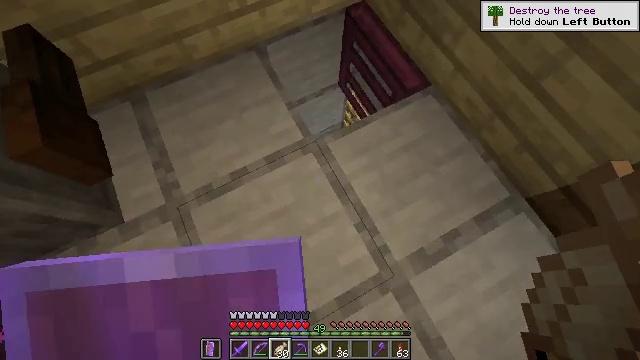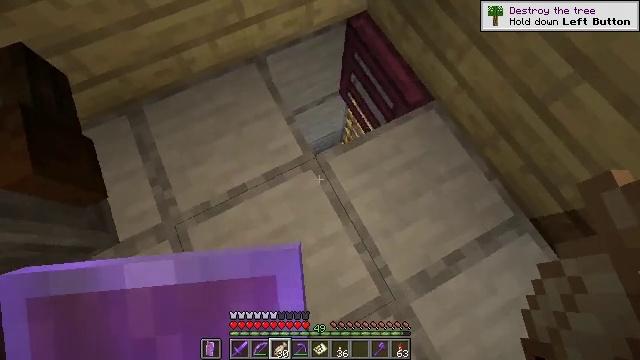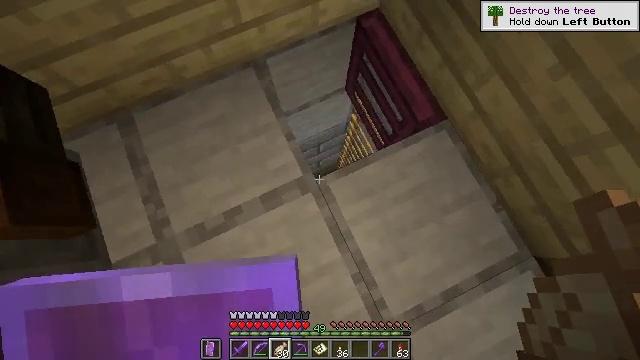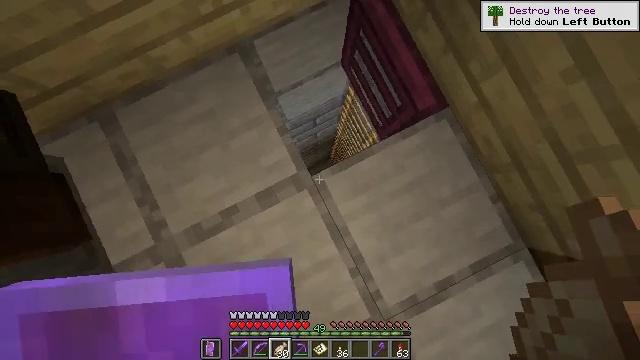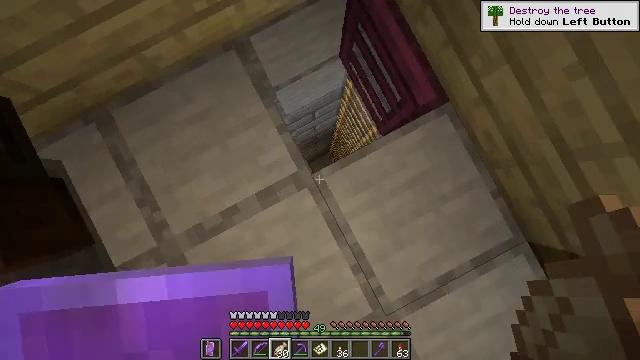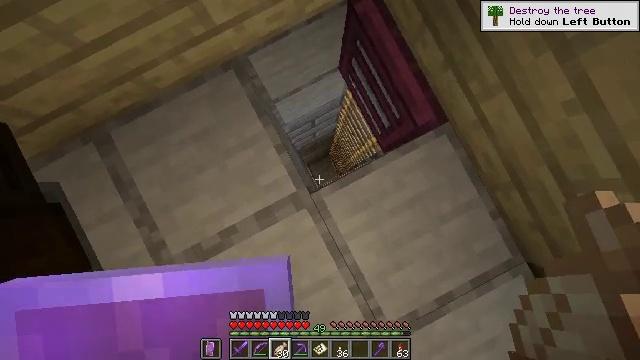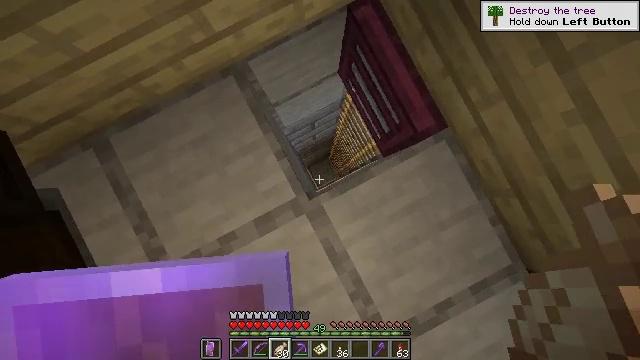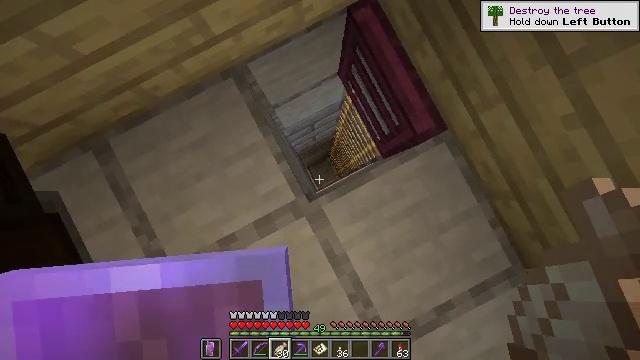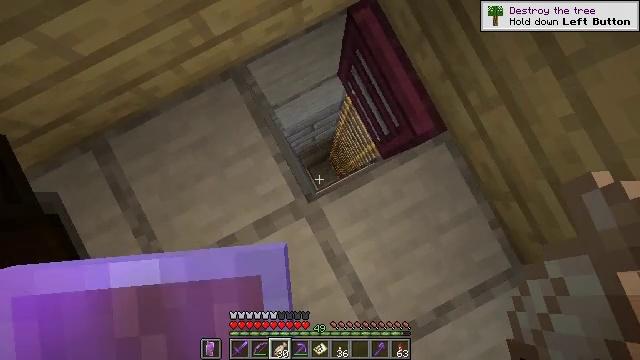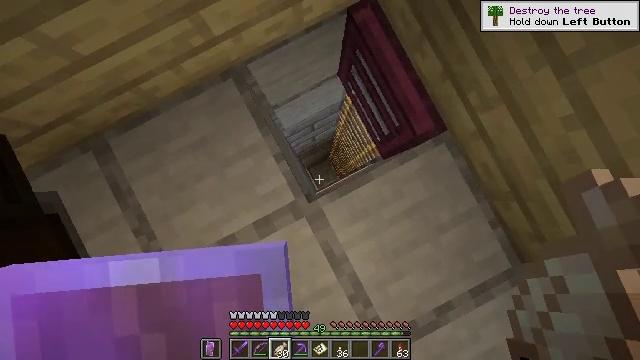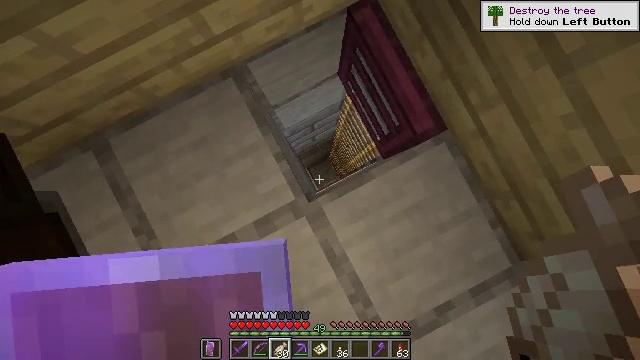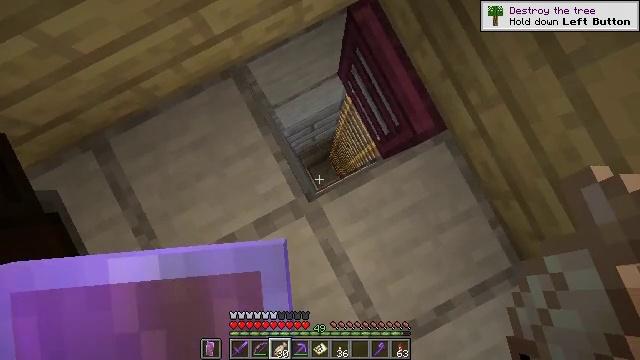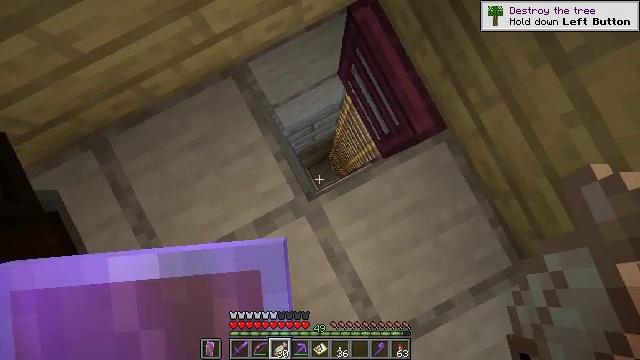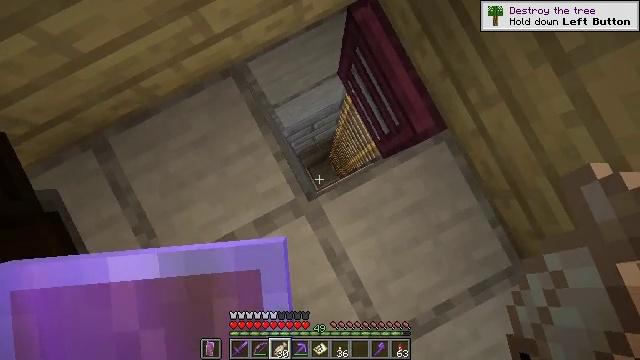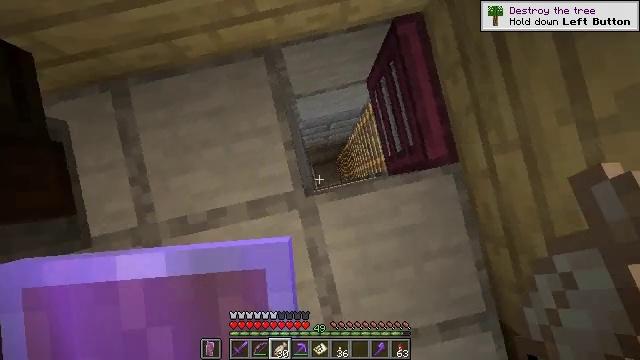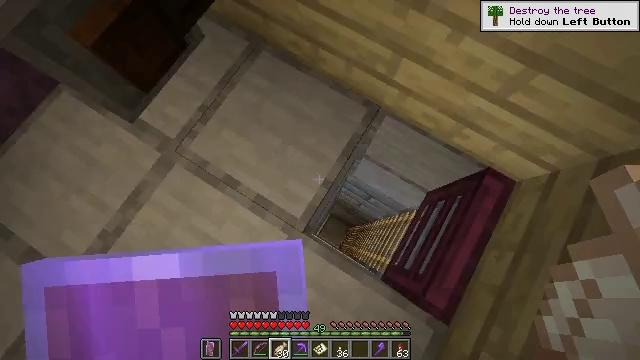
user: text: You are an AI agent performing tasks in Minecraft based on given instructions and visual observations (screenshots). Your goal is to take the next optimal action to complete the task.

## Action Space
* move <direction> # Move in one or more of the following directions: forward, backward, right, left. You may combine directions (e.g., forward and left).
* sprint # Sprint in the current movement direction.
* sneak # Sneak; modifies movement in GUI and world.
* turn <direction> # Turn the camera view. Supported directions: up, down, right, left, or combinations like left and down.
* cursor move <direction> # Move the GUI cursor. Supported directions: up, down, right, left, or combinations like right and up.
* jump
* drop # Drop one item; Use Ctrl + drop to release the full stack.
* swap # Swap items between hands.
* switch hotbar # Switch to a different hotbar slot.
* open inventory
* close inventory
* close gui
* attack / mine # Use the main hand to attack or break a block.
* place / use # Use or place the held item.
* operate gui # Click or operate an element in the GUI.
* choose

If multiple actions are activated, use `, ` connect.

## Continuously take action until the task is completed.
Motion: motion action
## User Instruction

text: Reclaim the cartography table for later use.
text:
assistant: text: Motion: move forward
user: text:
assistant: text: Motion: move forward, turn left and down
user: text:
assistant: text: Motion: move forward, turn right and down
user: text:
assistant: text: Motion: turn right and down
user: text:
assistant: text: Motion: no_op
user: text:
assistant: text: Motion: no_op
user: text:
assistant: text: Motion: no_op
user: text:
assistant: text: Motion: no_op
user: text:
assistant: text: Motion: no_op
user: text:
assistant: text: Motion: no_op
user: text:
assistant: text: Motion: no_op
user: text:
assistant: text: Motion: no_op
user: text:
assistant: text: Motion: no_op
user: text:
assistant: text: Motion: turn left
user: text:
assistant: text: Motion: turn left and up
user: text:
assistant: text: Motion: turn left and up
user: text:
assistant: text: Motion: turn left and up
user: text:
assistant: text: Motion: turn left and up
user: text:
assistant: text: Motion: move forward, turn left and up
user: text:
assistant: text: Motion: move forward, turn left
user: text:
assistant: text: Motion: move forward
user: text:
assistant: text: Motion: move forward
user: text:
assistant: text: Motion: move forward
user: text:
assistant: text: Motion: move forward
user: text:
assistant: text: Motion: move forward, turn left and up
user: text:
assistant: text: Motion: move forward, turn left and up
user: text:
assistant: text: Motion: move forward, turn left
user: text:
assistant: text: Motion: move forward, turn up
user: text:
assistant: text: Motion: move forward, turn right and up
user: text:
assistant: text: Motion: move forward, turn right and up